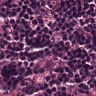
Metastatic tissue present: no